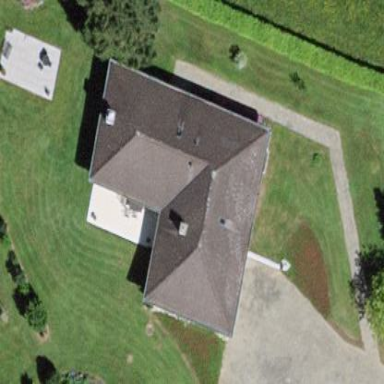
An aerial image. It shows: Detached building.